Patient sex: M
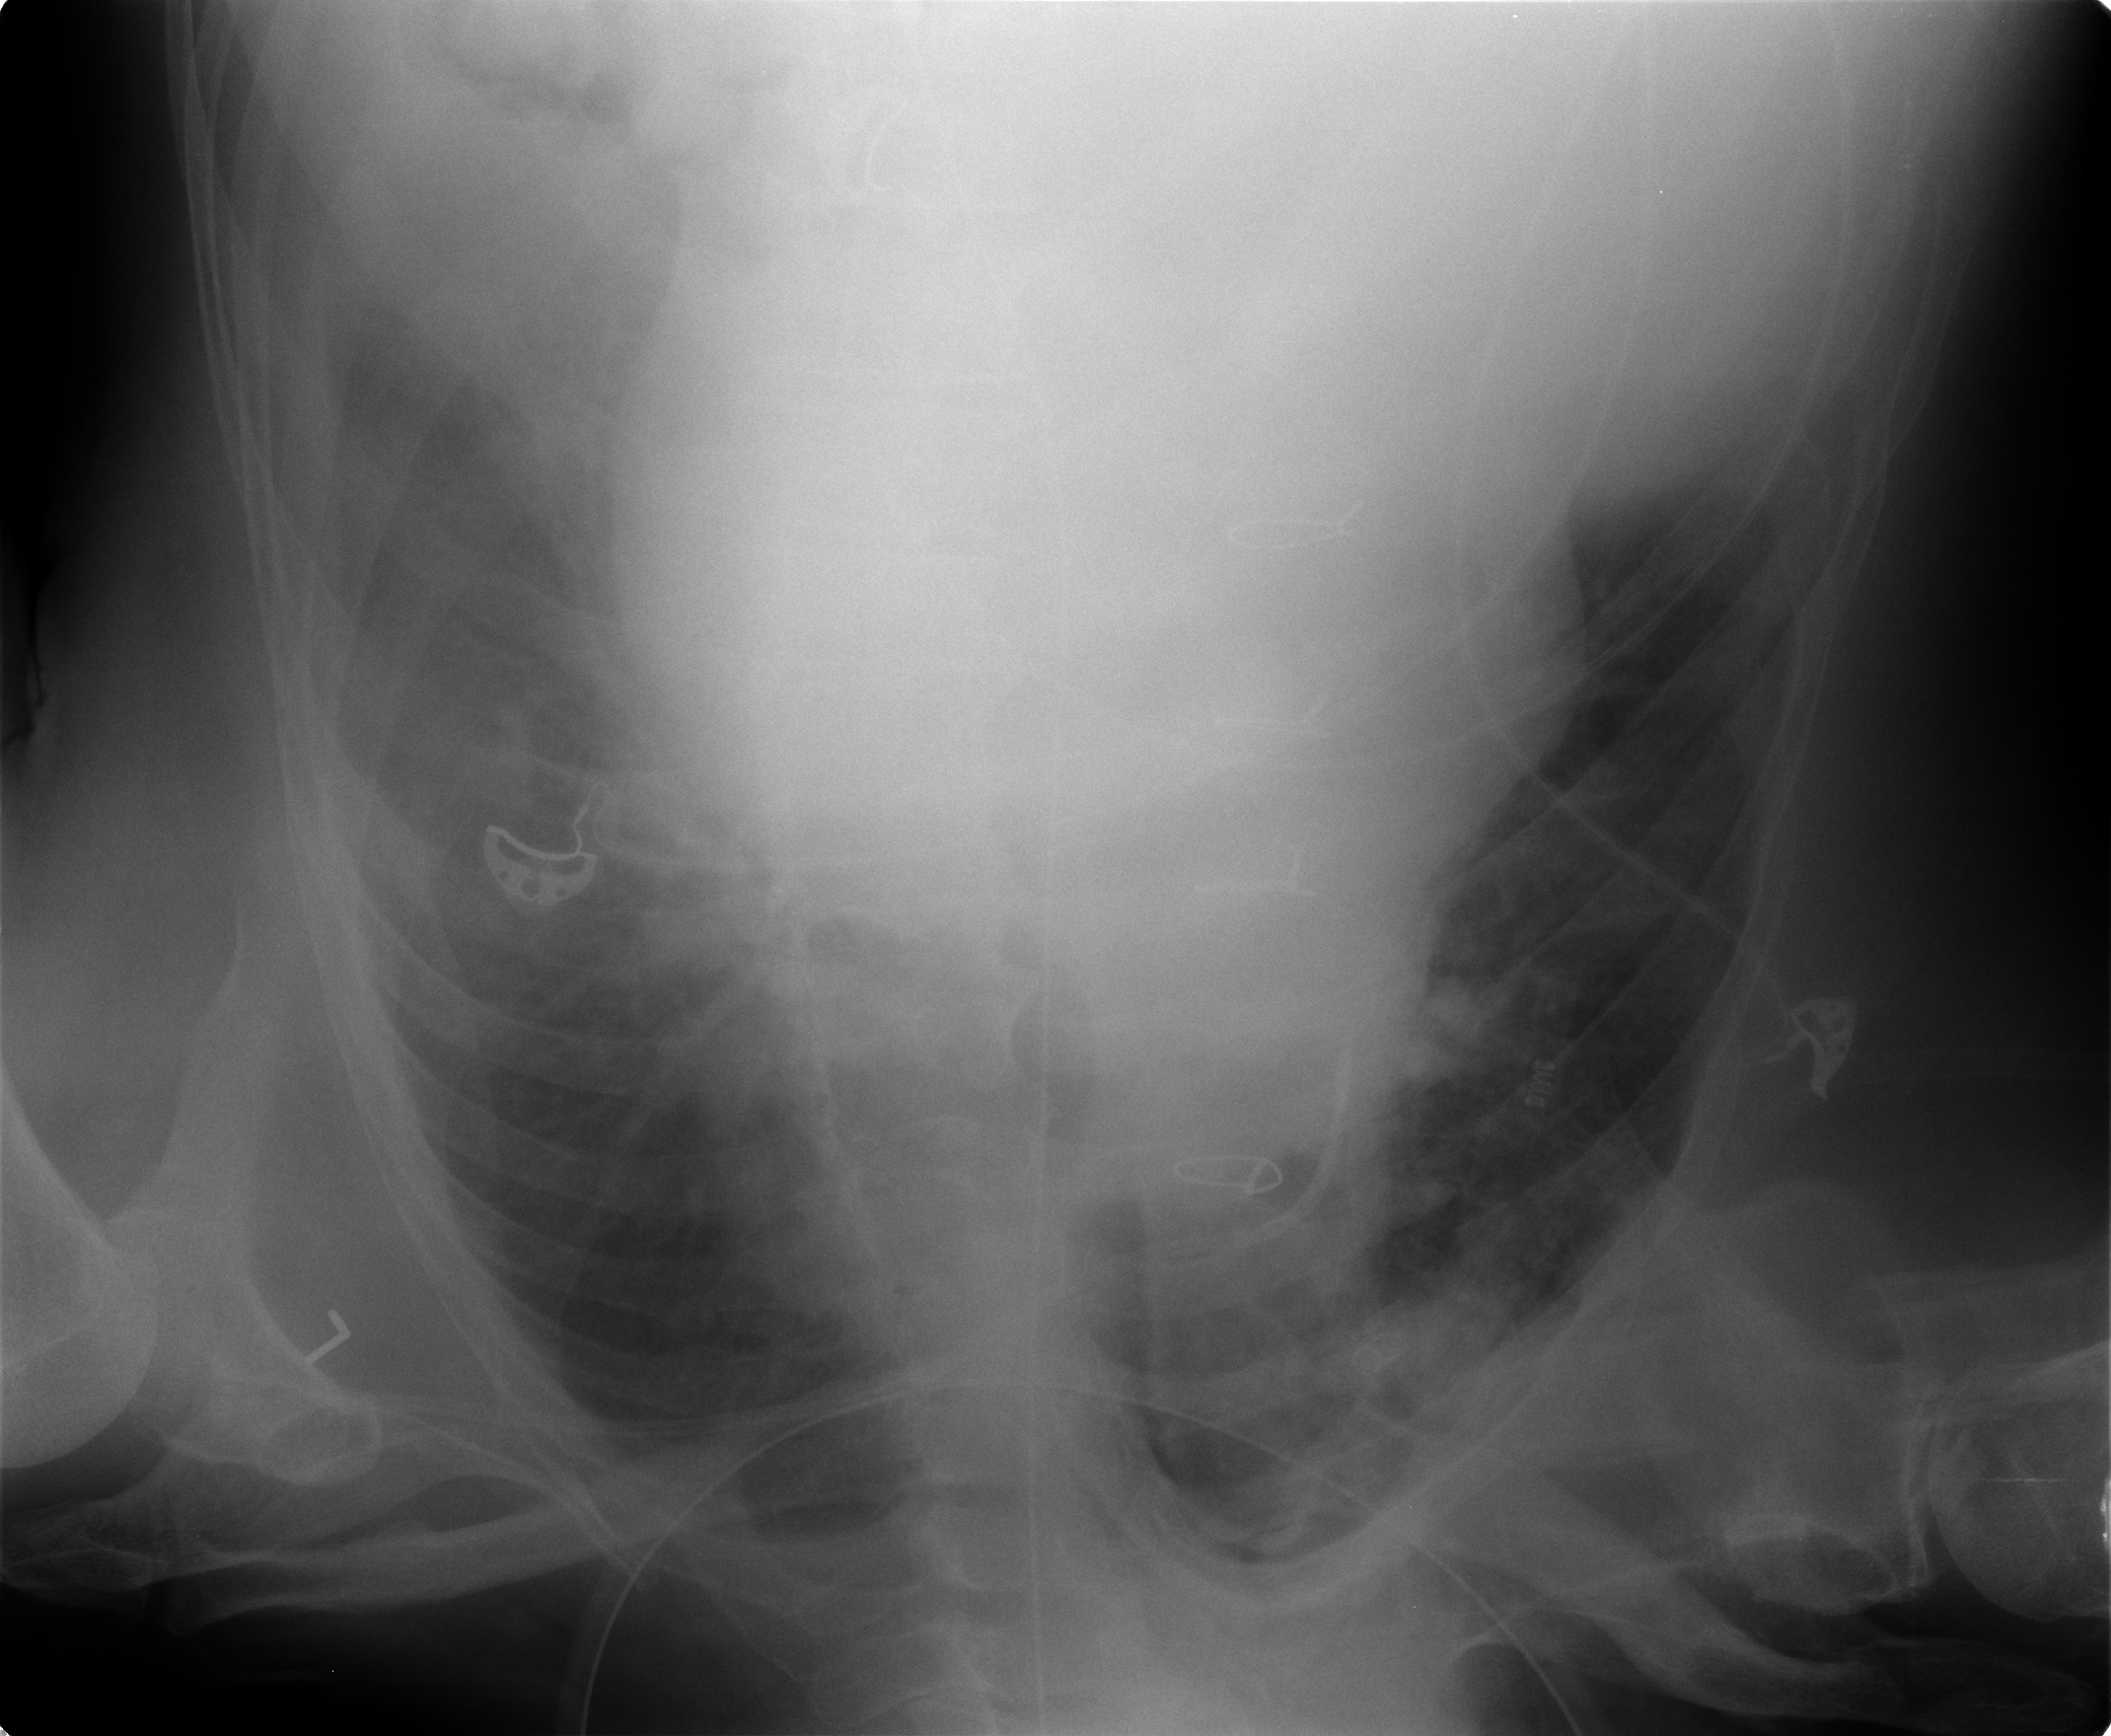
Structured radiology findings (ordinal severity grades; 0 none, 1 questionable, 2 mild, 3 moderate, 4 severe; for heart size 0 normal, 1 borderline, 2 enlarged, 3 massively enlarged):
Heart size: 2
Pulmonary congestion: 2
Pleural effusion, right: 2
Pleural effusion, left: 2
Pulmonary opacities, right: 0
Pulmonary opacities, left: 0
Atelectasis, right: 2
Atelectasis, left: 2